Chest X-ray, AP view. Patient: 56 years old, sex F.
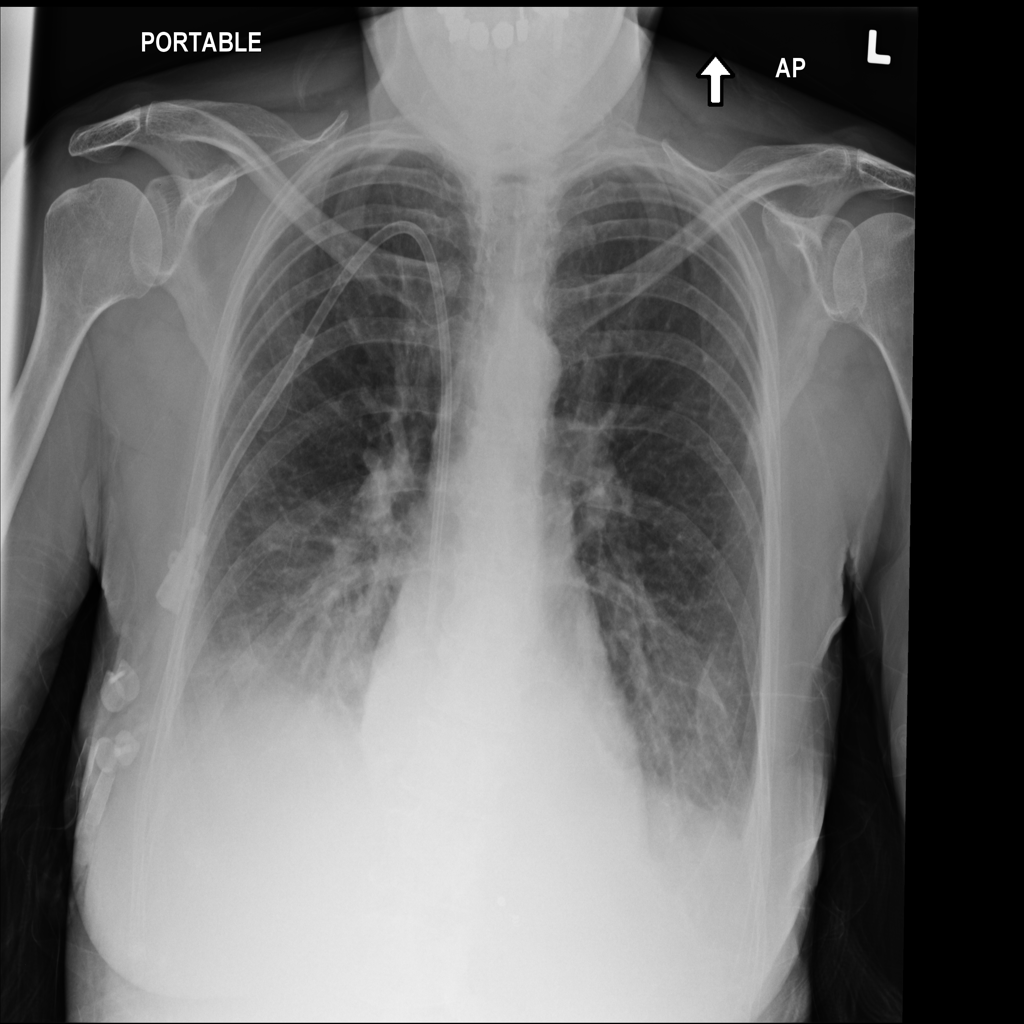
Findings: Effusion